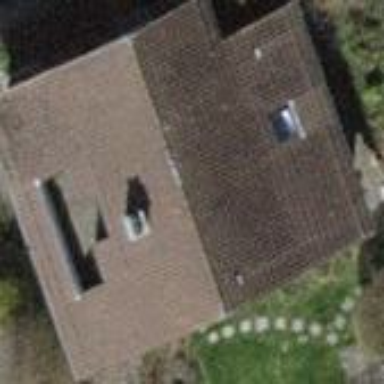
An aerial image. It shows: Building with tile roof.